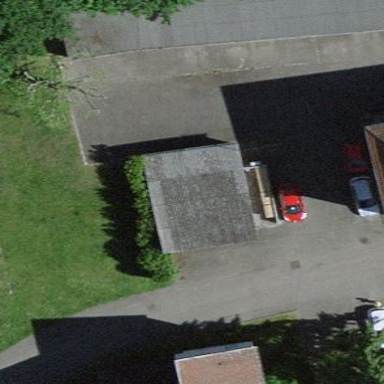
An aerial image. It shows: Group of garages.